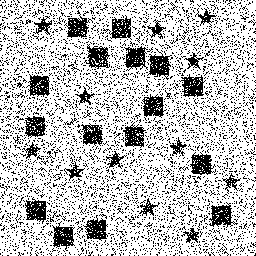
Squares: 16
Triangles: 0
Stars: 12
Total shapes: 28